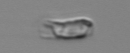
Label: Guinardia_striata